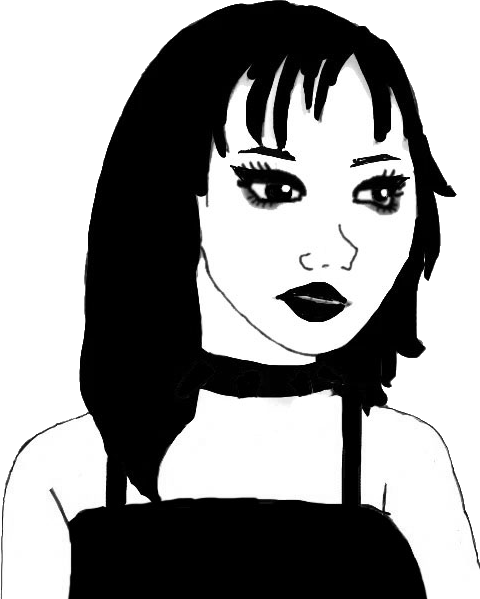
Label: 5_Daddys_Girl